Question: Say I have a markdown file with the following gif:
'''

'''
Using pandoc, I can convert that .md file into a self-contained HTML file by running
'''
pandoc smile.md -o smile.html --self-contained
'''
When opened, the resulting HTML file immediately starts playing the image. However, I would like the image only to be played when the user clicks on it. Is there a way to insert this feature somewhere in the process above, either in the md file or in the pandoc call?
I have done some searching and read something about using HTML tags to insert the image and JS to create the controls (if I understood correctly), but I couldn't make it work in my simple example and it actually sounded like more work than it should.
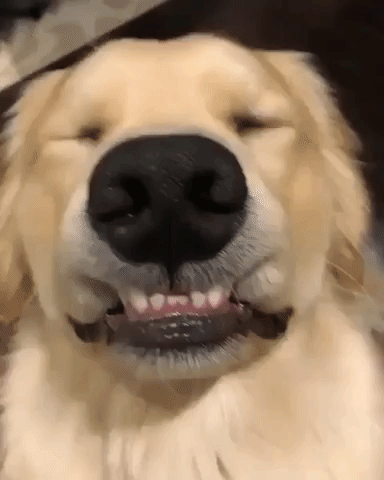
Answer: The easiest way would be to use the mp4 of that video instead of the gif, like so:
'''
{loop=""}
'''
Newer pandoc versions insert this as a '<video>' element with all the default controls available to the user.